Question: I want to create a directed network visualization with the X-Axis fixed in time.
Assuming I have the following data:
### Nodes
| ID | Label | Date |
| -- | ----- | ---- |
| 1 | a | 2022-02-01 |
| 2 | b | 2022-03-13 |
| 3 | c | 2022-03-22 |
| 4 | d | 2022-04-20 |
### Edges
| From | To |
| ---- | -- |
| 1 | 2 |
| 3 | 1 |
| 3 | 4 |
I want to create a visualization which looks like this:
<URL>
I tried using ggraph but I am having difficulty fixing the X-Axis based on the date.
Any advice is welcome!
Below is some starter code:
'''
library(tidyverse)
library(tidygraph)
#>
#> Attaching package: 'tidygraph'
#> The following object is masked from 'package:stats':
#>
#> filter
library(ggraph)
nodes <- tibble(id=1:4,label=letters[1:4], date=as.Date(c("2022-02-01",
"2022-03-13",
"2022-03-22",
"2022-04-20")))
nodes
#> # A tibble: 4 x 3
#> id label date
#> <int> <chr> <date>
#> 1 1 a 2022-02-01
#> 2 2 b 2022-03-13
#> 3 3 c 2022-03-22
#> 4 4 d 2022-04-20
edges <- tibble(from = c(1L, 3L, 3L),
to = c(2L, 1L, 4L))
edges
#> # A tibble: 3 x 2
#> from to
#> <int> <int>
#> 1 1 2
#> 2 3 1
#> 3 3 4
graph <- tbl_graph(nodes = nodes, edges = edges, directed=TRUE)
graph
#> # A tbl_graph: 4 nodes and 3 edges
#> #
#> # A rooted tree
#> #
#> # Node Data: 4 x 3 (active)
#> id label date
#> <int> <chr> <date>
#> 1 1 a 2022-02-01
#> 2 2 b 2022-03-13
#> 3 3 c 2022-03-22
#> 4 4 d 2022-04-20
#> #
#> # Edge Data: 3 x 2
#> from to
#> <int> <int>
#> 1 1 2
#> 2 3 1
#> 3 3 4
ggraph(graph) +
geom_edge_link(end_cap = circle(3, 'mm'),
arrow = arrow(length = unit(4, 'mm'))) +
geom_node_label(aes(label = label))
#> Using 'tree' as default layout
'''

<URL>
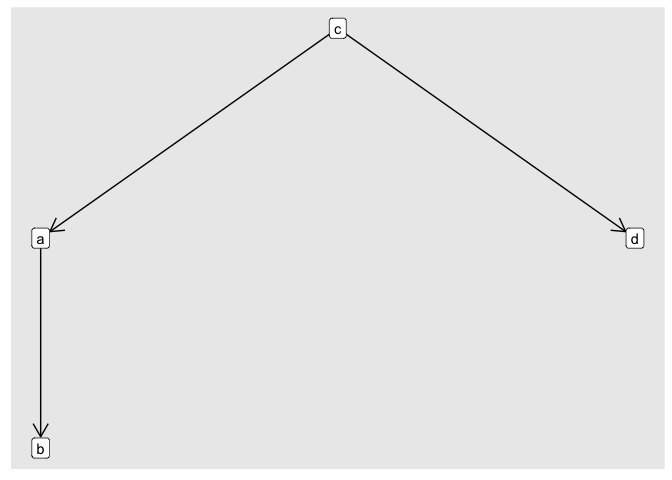
Answer: You can use 'create_layout' to get the data frame which contains the x and y positions. Simply copy the 'date' column into the 'x' column of the 'create_layout' output. This object can be passed as the data object of 'ggraph':
'''
my_layout <- create_layout(graph, "tree")
my_layout$x <- my_layout$date
ggraph(my_layout) +
geom_edge_link(end_cap = circle(3, 'mm'),
arrow = arrow(length = unit(3, 'mm'))) +
geom_node_label(aes(label = label), label.r = unit(4, "mm"), size = 8) +
scale_x_date(limits = as.Date(c("2022-01-01", "2022-06-30")),
date_breaks = "month", date_labels = "%b", name = NULL) +
scale_y_reverse(name = NULL) +
theme_classic(base_size = 20) +
theme(axis.line.y = element_blank(),
axis.ticks.y = element_blank(),
axis.text.y = element_blank())
'''
<URL>